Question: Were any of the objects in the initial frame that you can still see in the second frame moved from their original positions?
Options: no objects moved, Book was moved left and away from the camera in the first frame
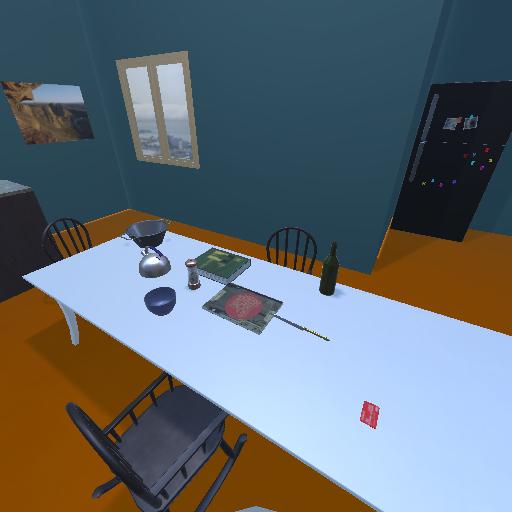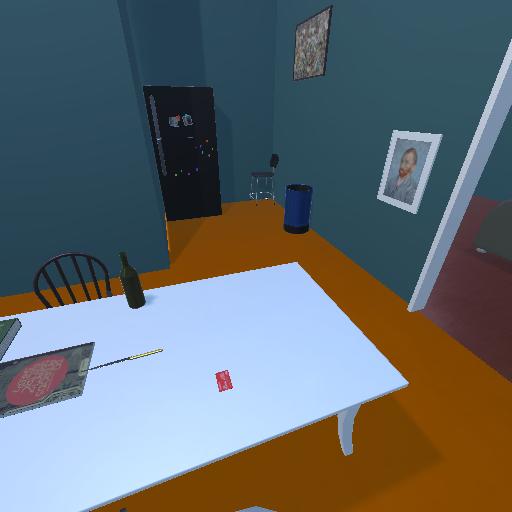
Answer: no objects moved